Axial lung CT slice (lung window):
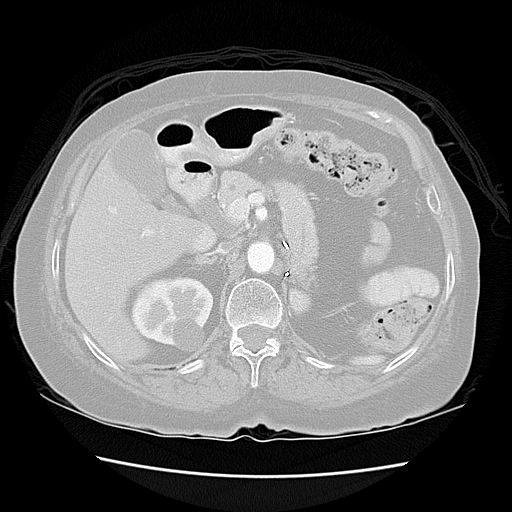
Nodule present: no